Field crop: tomato
Growth stage: 1
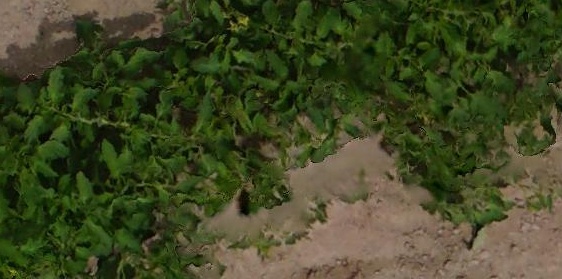
Species: tomato